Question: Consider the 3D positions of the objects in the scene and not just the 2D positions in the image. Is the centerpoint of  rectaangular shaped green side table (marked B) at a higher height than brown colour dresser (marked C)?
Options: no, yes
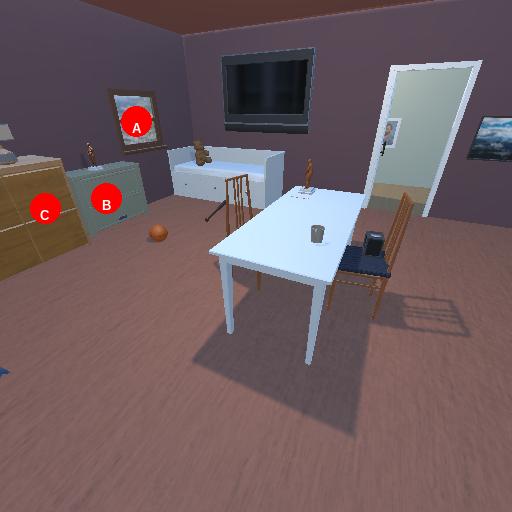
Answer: no